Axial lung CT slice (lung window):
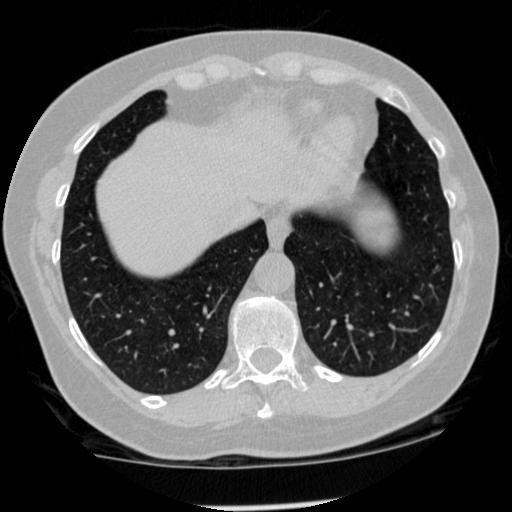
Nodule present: no